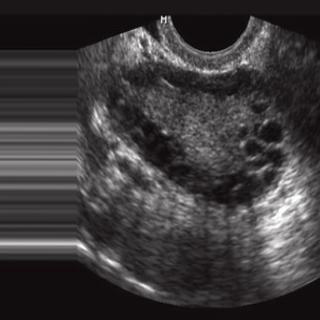
Label: infected